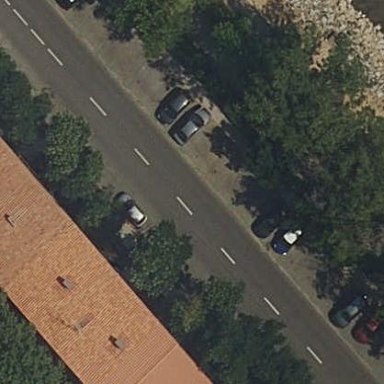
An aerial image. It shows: Apartments building with gabled roof that is oriented along.